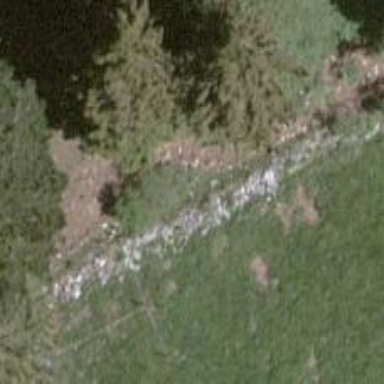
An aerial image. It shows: Wall is shown in the image.